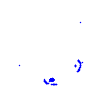
Particle: kaon